Question: I implemented in Red-Black trees in Python according to the pseudo code in Cormen's 'Introduction to Algorithms'.
I wanted to see in my own eyes that my 'insert' is really 'O(logn)' so I plotted the time it takes to insert 'n=1, 10, 20, ..., 5000' nodes into the tree.
This is the result:

the 'x'-axis is 'n' and the 'y'-axis is the time it took in .
To me the graph looks more linear than logarithmic. What can explain that?
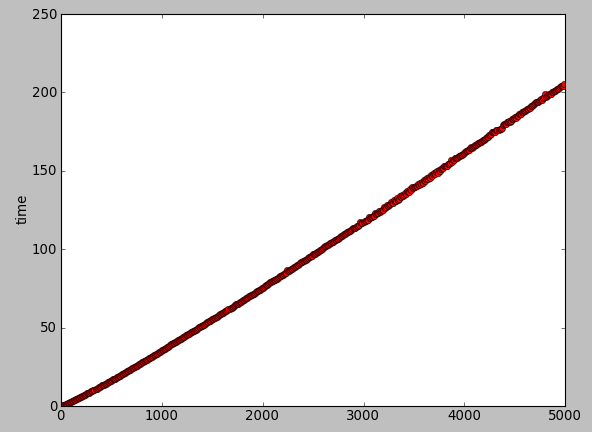
Answer: Ok, so the graph displays a measurement of the cost of inserting 'n' elements into your tree, where the x axis is how many elements we've inserted, and the y axis is the total time.
Let's call the function that totals the time it takes to insert n elements into the tree 'f(n)'.
Then we can get a rough idea of what 'f' might look like:
'''
f(1) < k*log(1) for some constant k.
f(2) < k*log(1) + k*log(2) for some constant k
...
f(n) < k * [log(1) + log(2) + ... + log(n)] for some constant k.
'''
Due to how logs work, we can collapse 'log(1) + ... + log(n)':
'''
f(n) < k * [log(1*2*3*...*n)] for some constant k
f(n) < k * log(n!) for some constant k
'''
We can take a look at Wikipedia to see a <URL>
That is, I think you've done this by accident:
'''
for n in (5000, 50000, 500000):
startTime = ...
## .. make a fresh tree
## insert n elements into the tree
stopTime = ...
## record the tuple (n, stopTime - startTime) for plotting
'''
and plotted total time to construct the tree of size n, rather than the individual cost of inserting one element into a tree of size n:
'''
for n in range(50000):
startTime = ...
## insert an element into the tree
stopTime = ...
## record the tuple (n, stopTime - startTime) for plotting
'''
---
Chris Taylor notes in the comments that if you plot 'f(n)/n', you'll see a log graph. That's because a fairly tight approximation to 'log(n!)' is 'n*log(n)' (see the Wikipedia page). So we can go back to our bound:
'''
f(n) < k * log(n!) for some constant k
'''
and get:
'''
f(n) < k * n * log(n) for some constant k
'''
And now it's should be easier to see that if you divide 'f(n)' by 'n', your graph will be bounded above by the shape of a logarithm.